Question: In a navigation design I need to give border like this. I know <URL> but don't how to create border which has some gap on top and bottom.

I know it can be done using an images but curious to know if it's possible to make in CSS only
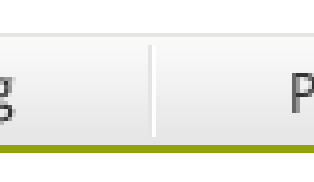
Answer: Yes, it can easily be done using just CSS.
# demo
:
'''
<ul class='navigation'>
<li><a href='#'>nav item</a></li>
<!-- as many navigation items as you would like -->
<li><a href='#'>nav item</a></li>
</ul>
'''
Relevant :
'''
.navigation { padding: 0; list-style: none; }
.navigation li {
float: left;
padding: .35em 0;
border-top: solid 2px #e4e4e3;
border-bottom: solid 3px #94a10f;
background: linear-gradient(#fafafa, #e5e5e5);
}
.navigation a {
display: block;
padding: .5em;
border-left: solid 1px #fff;
border-right: solid 1px #a4a4e3;
color: #000;
text-decoration: none;
}
.navigation li:first-child a { border-left: none; }
.navigation li:last-child a { border-right: none; }
'''
---
Alternatively, , you could try it the other way:
# demo
:
'''
.navigation {
display: inline-block;
overflow: hidden;
padding: .35em 0;
border-top: solid 2px #e4e4e3;
border-bottom: solid 3px #94a10f;
background: linear-gradient(#fafafa, #e5e5e5);
list-style: none;
}
.navigation li {
float: left;
border-left: solid 1px #fff;
border-right: solid 1px #a4a4e3;
}
.navigation a {
display: block;
padding: .5em;
margin: -.35em 0;
color: #000;
text-decoration: none;
}
.navigation li:first-child { border-left: none; }
.navigation li:last-child { border-right: none; }
'''
---
A third way to do this, also would be to use pseudo-elements on the links to get the lateral borders.
# demo
:
'''
.navigation { margin-top: 7em; list-style: none; }
.navigation li {
float: left;
background: linear-gradient(#fafafa, #e5e5e5);
}
.navigation a {
display: block;
position: relative;
padding: .85em;
border-top: solid 2px #e4e4e3;
border-bottom: solid 3px #94a10f;
color: #000;
text-decoration: none;
}
.navigation a:before {
position: absolute;
top: .35em; bottom: .35em; left: 0;
border-right: solid 1px #fff;
border-left: solid 1px #a4a4e3;
content: '';
}
.navigation li:first-child a:before { border: none; }
'''